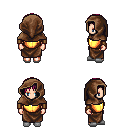
a pixel art fantasy rpg character, female body template, human, light skin, gold chest armor, robe skirt, pink plain hairstyle, cloth hood, leather bracers, white slippers, four views (front, back, left, right), 2x2 character sprite sheet, small pixel art, hard edges, no anti-aliasing